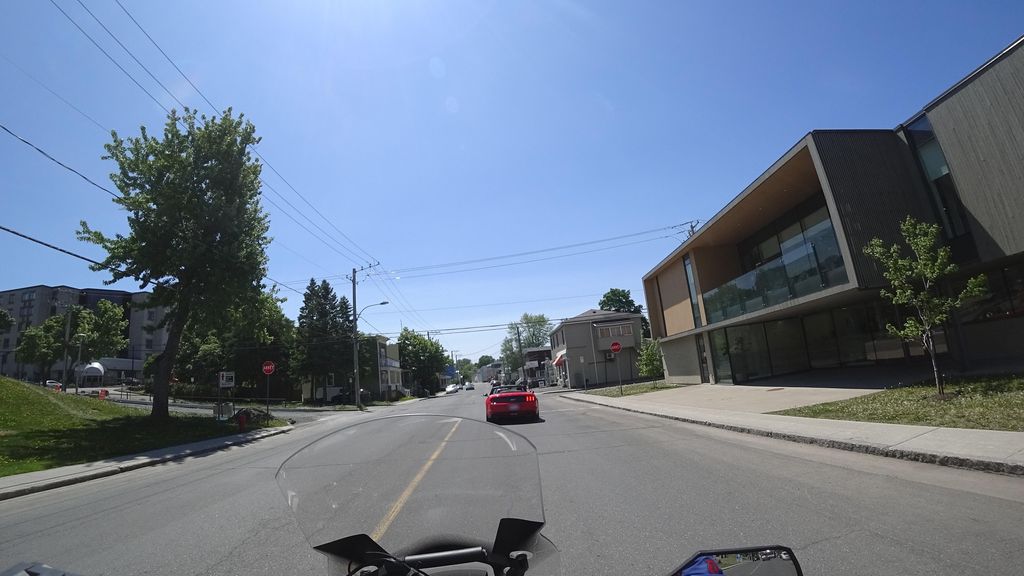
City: quebec_city